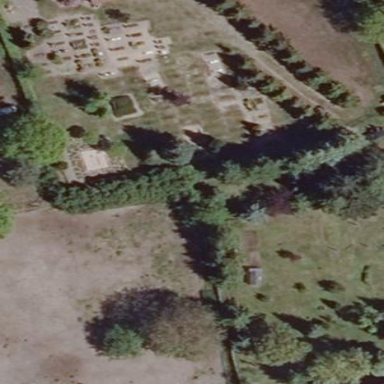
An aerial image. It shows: Cemetery.